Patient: sex M, age 53
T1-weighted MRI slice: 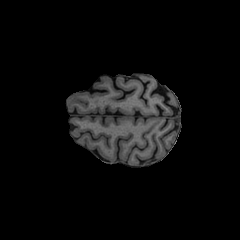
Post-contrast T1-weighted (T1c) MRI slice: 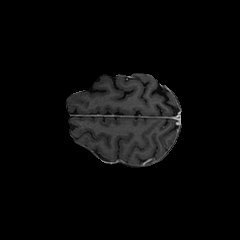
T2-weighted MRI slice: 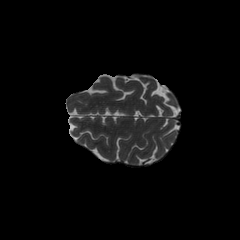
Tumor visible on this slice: no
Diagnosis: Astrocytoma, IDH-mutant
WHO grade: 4